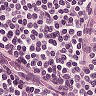
Metastatic tissue present: no